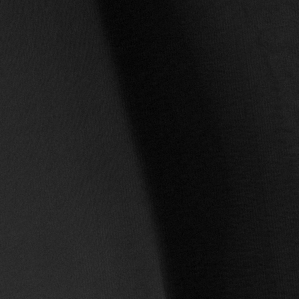
Label: non_frost